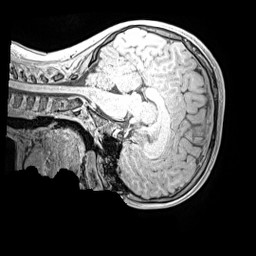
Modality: MP2RAGE
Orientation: sagittal
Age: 12
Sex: male
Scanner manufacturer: siemens
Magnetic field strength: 3 T
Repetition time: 4 s
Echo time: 0.00299 s